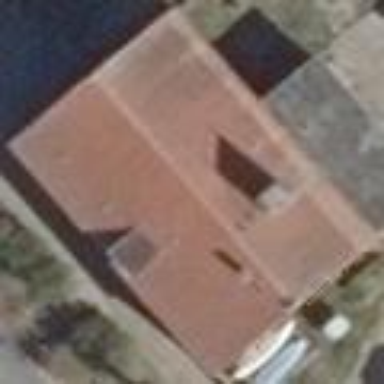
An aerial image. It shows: Building.